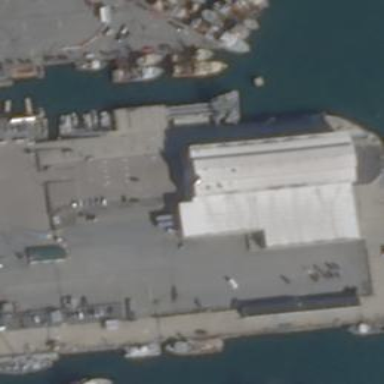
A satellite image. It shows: Commercial pier for public use.